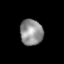
Tissue: lung
Cell type: Others
Senescence score: 0.1784
Nuclear area (px): 581
Mean DAPI intensity: 144.207